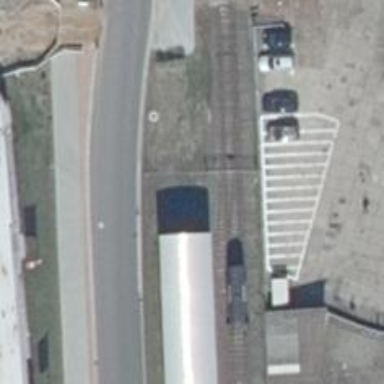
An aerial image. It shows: Preserved railway yard with rail tracks.